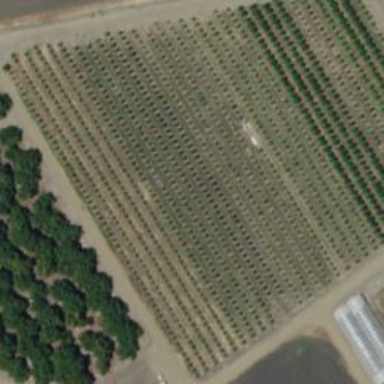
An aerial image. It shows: Orchard filled with citrus trees.